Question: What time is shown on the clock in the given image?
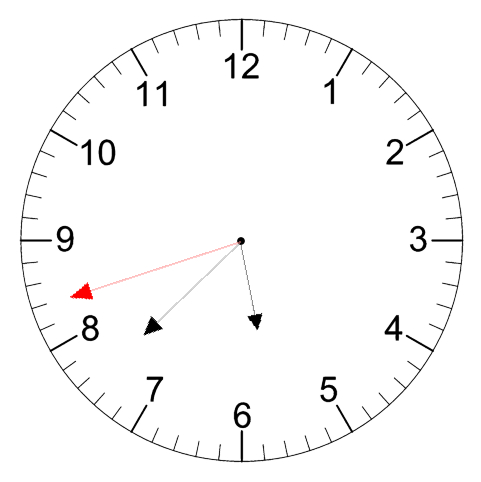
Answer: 05:37:42